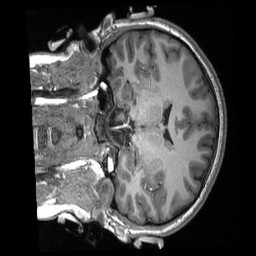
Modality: T1w
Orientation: coronal
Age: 19
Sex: female
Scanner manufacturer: siemens
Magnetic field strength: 3 T
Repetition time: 2.3 s
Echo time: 0.00308 s